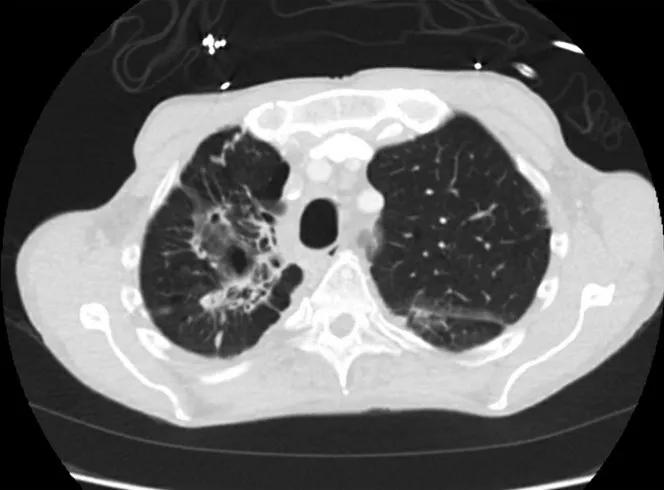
Follow-up chest computed tomography after 5 weeks, transverse view of upper lobes, shows the mural nodule in the right upper lobe intracavitary lesion at 3.1 cm and partially calcified.
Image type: radiology (ct)